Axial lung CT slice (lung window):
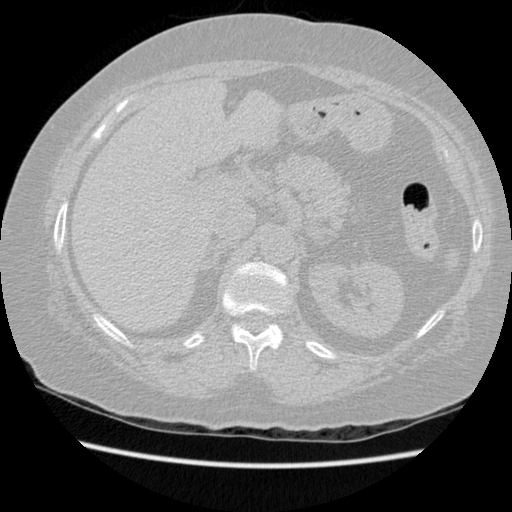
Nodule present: no